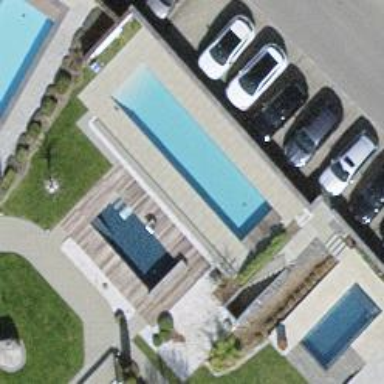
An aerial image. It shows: Swimming pool located in leisure land.